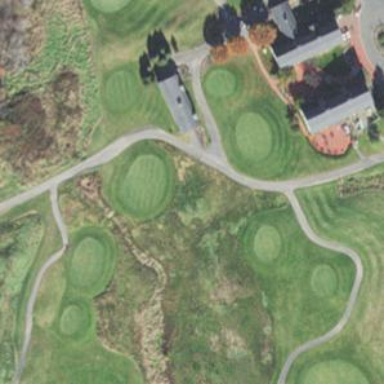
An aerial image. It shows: Path for golf carts.